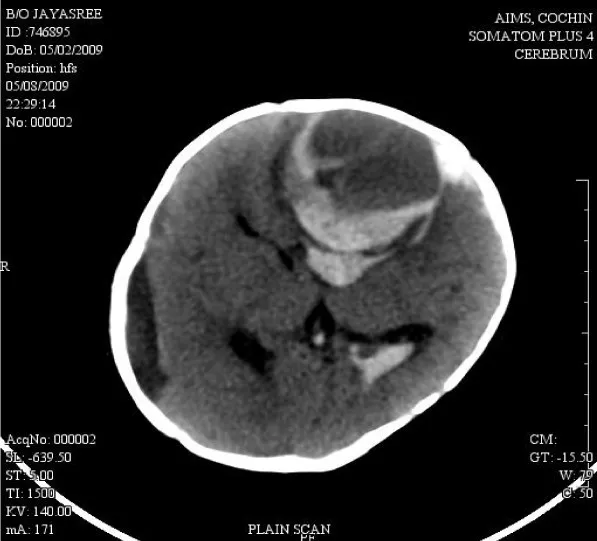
Acute left frontal bleed (At 6 months corrected age).
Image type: radiology (ct)